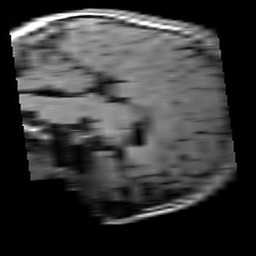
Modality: T1w
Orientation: sagittal
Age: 27
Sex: male
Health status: healthy
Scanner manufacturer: siemens
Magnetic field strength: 3 T
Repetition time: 4.1 s
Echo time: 0.0085 s